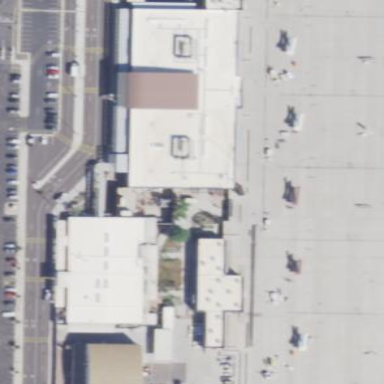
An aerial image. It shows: Terminal building at airport.